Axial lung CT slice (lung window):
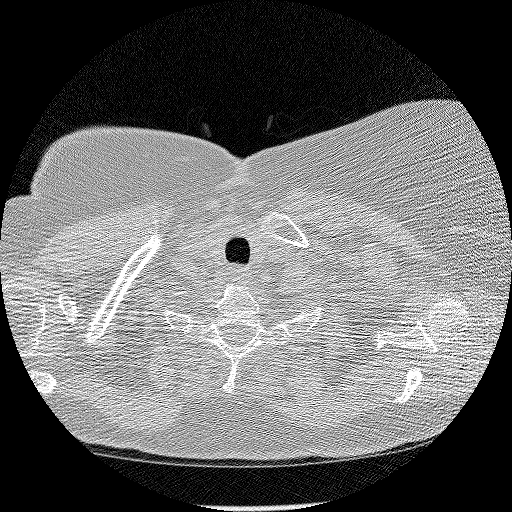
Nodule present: no